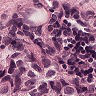
Metastatic tissue present: yes